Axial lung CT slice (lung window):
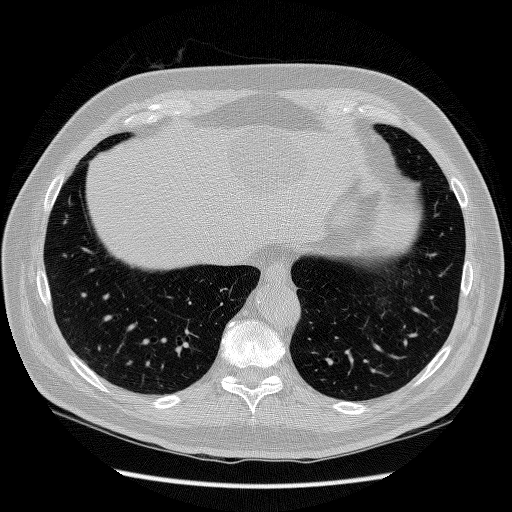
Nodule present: no